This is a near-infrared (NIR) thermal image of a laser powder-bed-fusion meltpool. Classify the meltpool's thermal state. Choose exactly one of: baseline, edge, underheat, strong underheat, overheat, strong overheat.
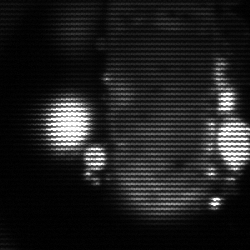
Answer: strong underheat